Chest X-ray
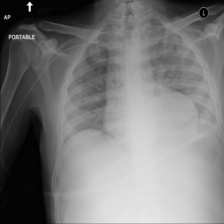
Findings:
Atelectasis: negative
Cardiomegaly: negative
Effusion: negative
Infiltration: positive
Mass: negative
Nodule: negative
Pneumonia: negative
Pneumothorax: negative
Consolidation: negative
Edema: negative
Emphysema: negative
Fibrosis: negative
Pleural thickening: negative
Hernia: negative